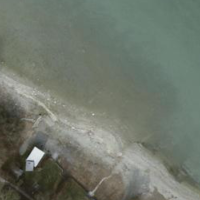
EUNIS habitat code: 14
Species observed at this site:
Phalacrocorax carbo
Corvus corone
Podiceps cristatus
Gavia arctica
Larus canus
Aythya ferina
Mergus merganser
Stachys sylvatica
Lymnaea stagnalis
Bucephala clangula
Euphorbia cyparissias
Spinus spinus